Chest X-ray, PA view. Patient: 22 years old, sex M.
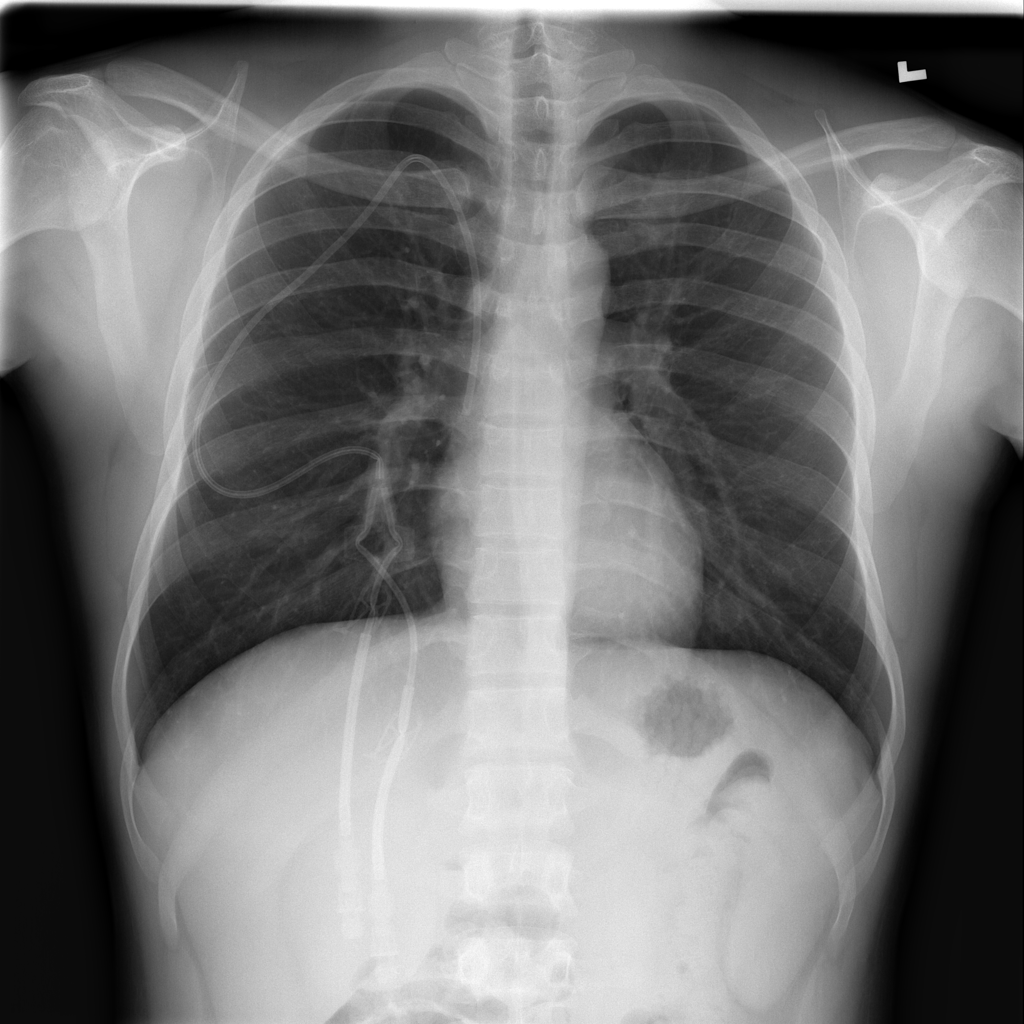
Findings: No Finding